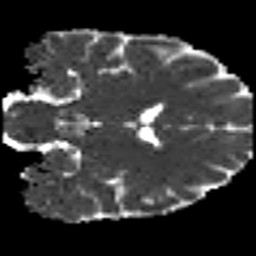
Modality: MD
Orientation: coronal
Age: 24
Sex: male
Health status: healthy
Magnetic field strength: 3 T
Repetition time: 8.4 s
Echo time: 0.0926 s